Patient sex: M
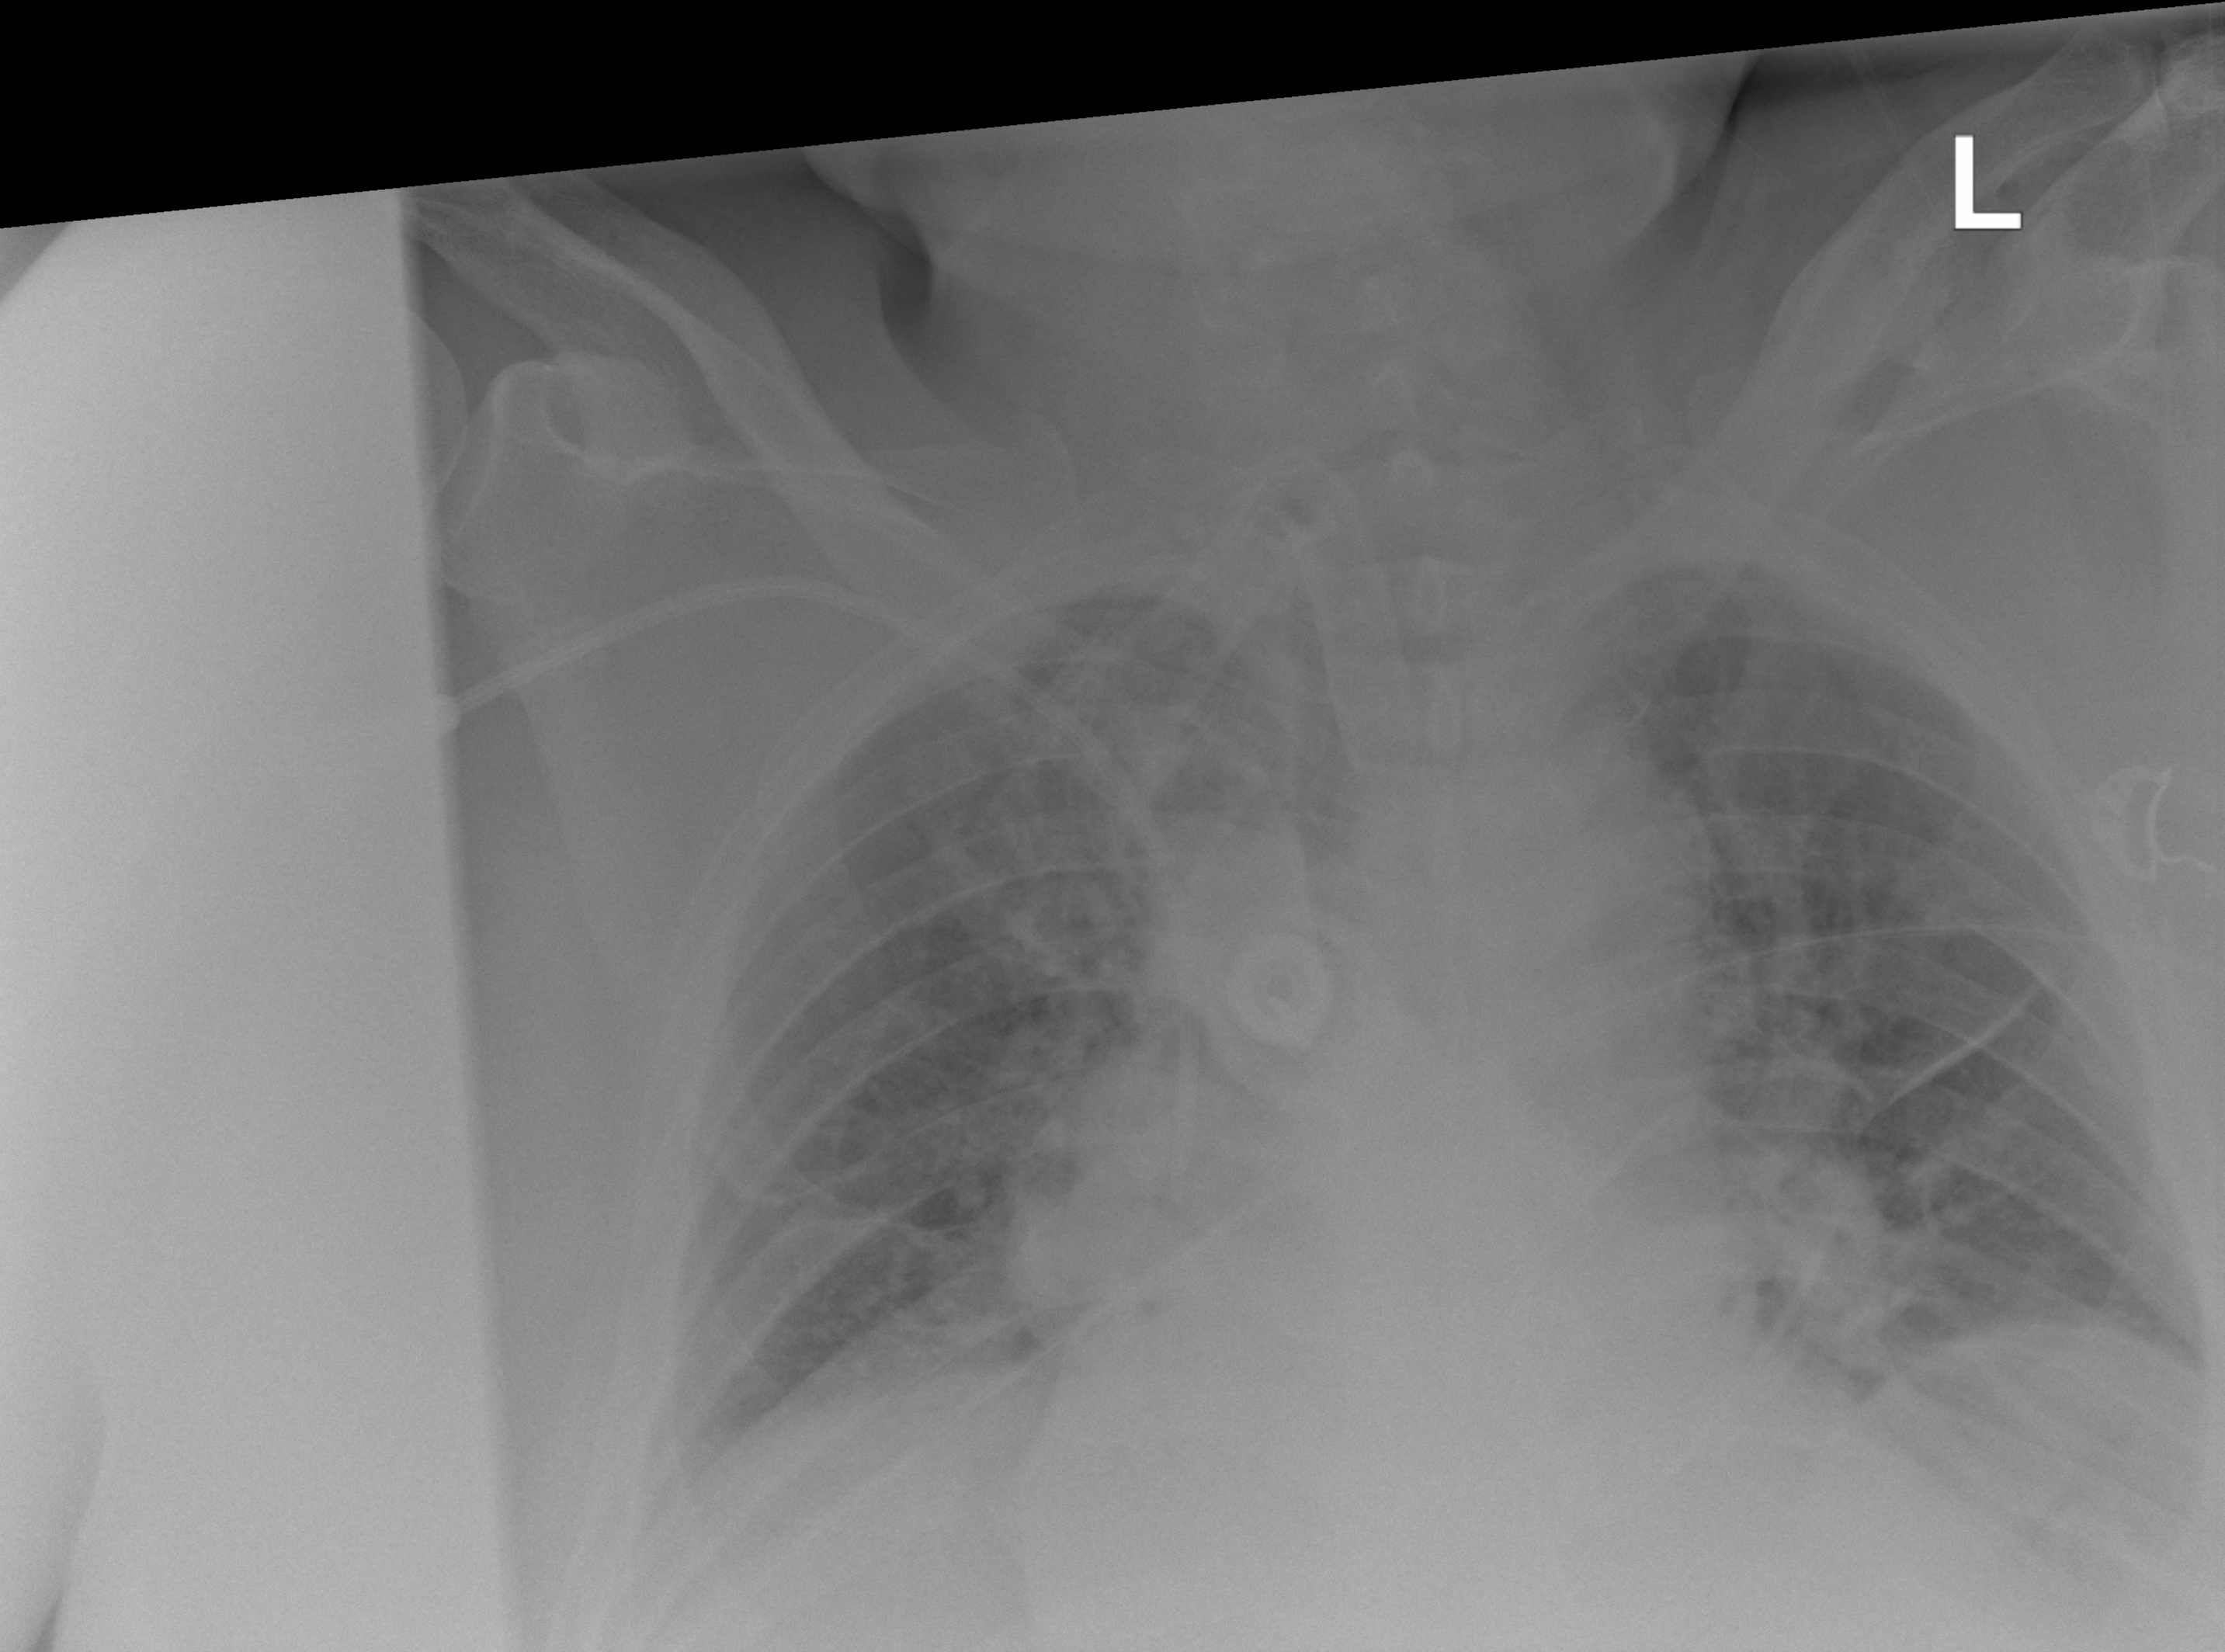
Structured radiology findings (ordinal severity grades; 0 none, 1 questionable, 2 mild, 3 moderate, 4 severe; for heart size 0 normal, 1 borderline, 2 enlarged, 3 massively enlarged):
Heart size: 2
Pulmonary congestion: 2
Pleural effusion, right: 2
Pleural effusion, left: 1
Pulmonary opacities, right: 1
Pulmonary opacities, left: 1
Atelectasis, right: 2
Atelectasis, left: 2